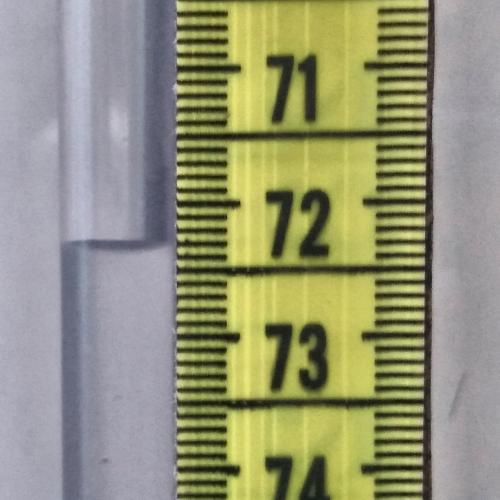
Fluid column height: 72.3 cm